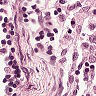
Metastatic tissue present: no